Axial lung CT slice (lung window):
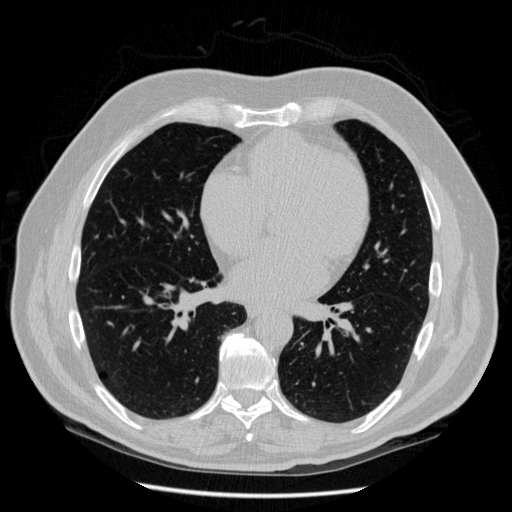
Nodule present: no